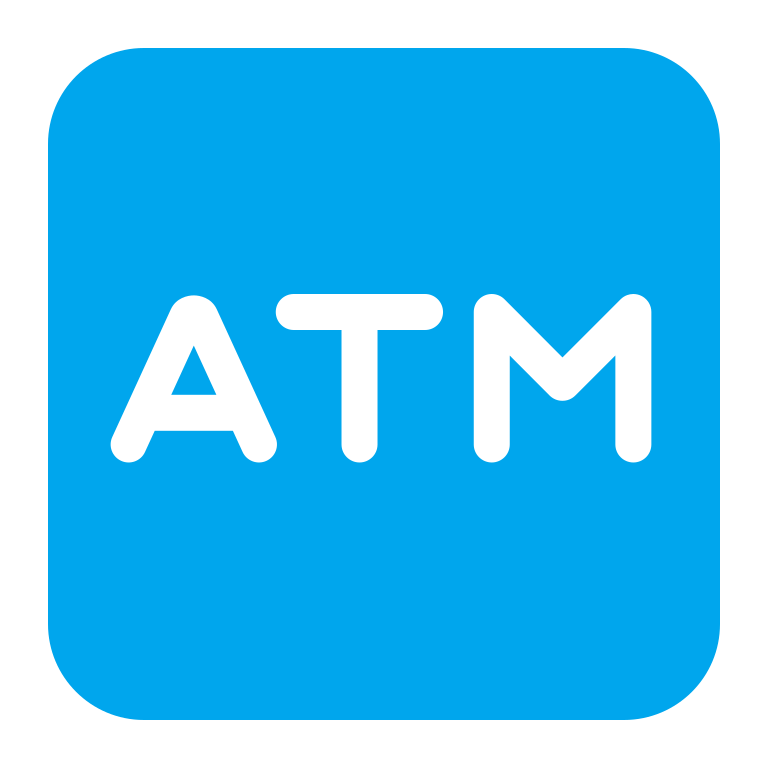
atm sign flat